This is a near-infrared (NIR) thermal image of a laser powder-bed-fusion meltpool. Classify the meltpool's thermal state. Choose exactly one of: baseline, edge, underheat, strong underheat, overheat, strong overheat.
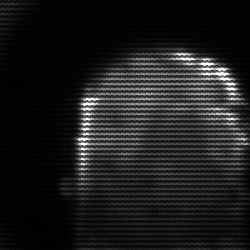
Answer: baseline